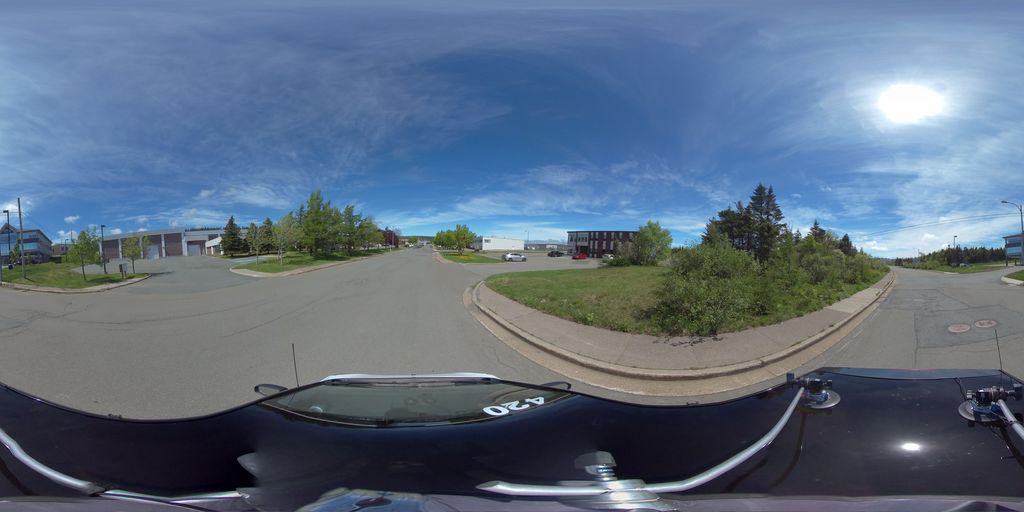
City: st_johns